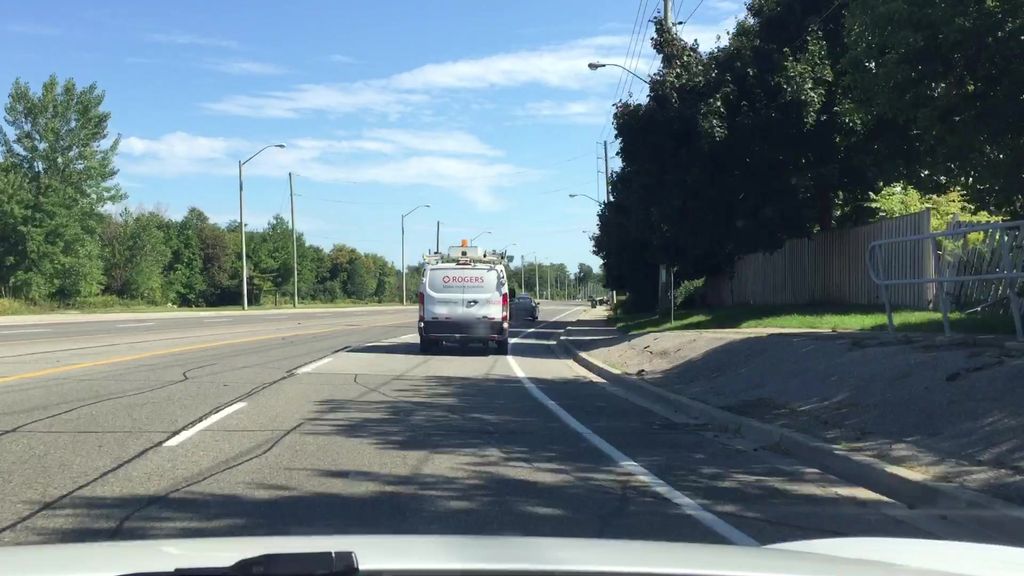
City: toronto